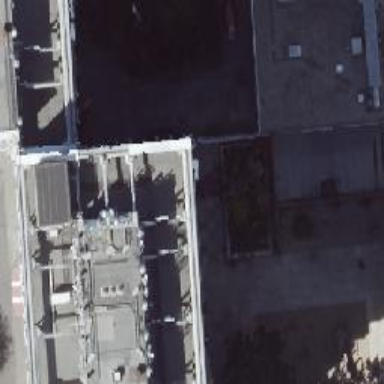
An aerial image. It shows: Power substation.